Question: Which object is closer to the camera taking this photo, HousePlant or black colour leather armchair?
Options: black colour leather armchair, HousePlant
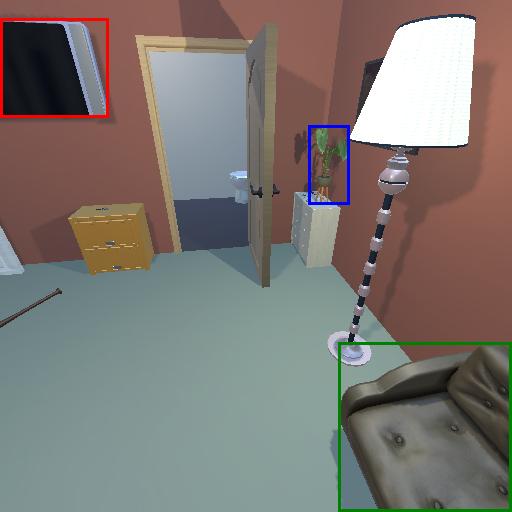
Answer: black colour leather armchair